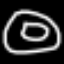
Label: donut